Question: I am trying to make it so that the question or sequence keeps getting repeated until user has named every day of the week and prints a message that congratulates the user after that. I am trying to use a while loop but I can't seem to get it to work. I have also tried using an if statement although it does work, it doesn't repeat the question and keep adding to the list continously.
This is the output that I am trying to get...

'''
days = []
days2 = ['Monday', 'Tuesday', 'Wednesday', 'Thursday', 'Friday', 'Saturday', 'Sunday']
answer = input('Enter a day of the week: ')
while answer in days2:
days.append(answer)
print('%s has been added to our days of the week.' % answer)
print(days)
if answer in days:
print('Sorry already in our list.')
if answer
else:
print('Sorry %s is not a day of the week.' % answer)
'''
This is what I have so far
Thank youu :D
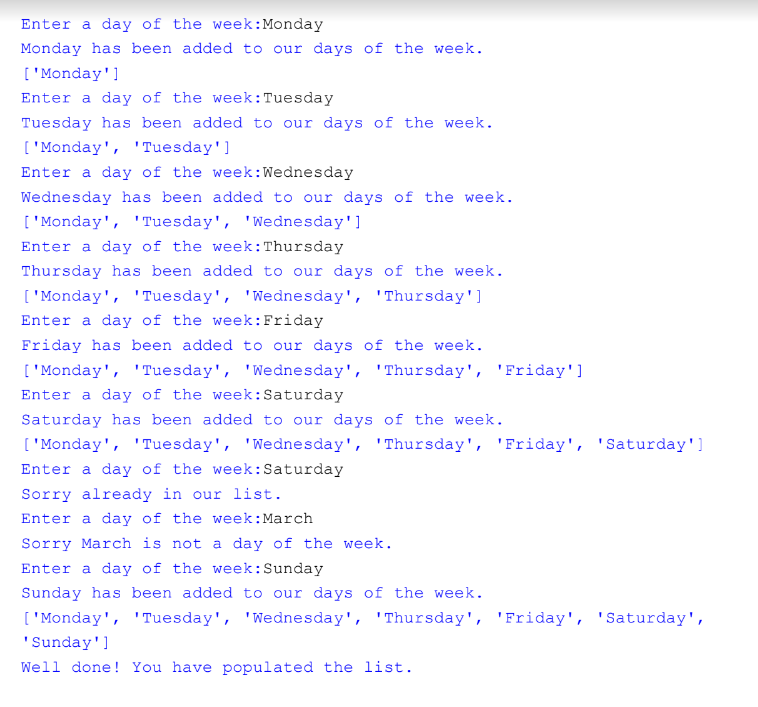
Answer: First of all, 'if' statement is out of the loop, and your loop will immediately exit if a user enters a value, not found in 'days2'. Ie. if a user enters value 'monday', 'while loop' will be skipped and the program will continue executing reaching an 'if' part.
On the other hand, if a user enters a value that is found in list 'days2' for the first time, your program will continue running in the 'while loop' until user enters something that is not in the list 'days2'.
Instead of a list, you might need to consider using set object. One of the correct answers, adapting from your code would be this:
'''
days = set()
# this is also a set
days2 = {'Monday', 'Tuesday', 'Wednesday', 'Thursday', 'Friday', 'Saturday', 'Sunday'}
# let's avoid a problem where a user can exit the program from the beginning
# therefore, this should be inside the loop
# answer = input('Enter a day of the week: ')
while len(days) < 7:
answer = input('Enter a day of the week: ')
if answer in days2 and answer in days:
print('Sorry already in our list')
elif answer not in days2:
print('Sorry %s is not a day of the week.' % answer)
else:
days.add(answer)
print('%s has been added to our days of the week.' % answer)
print(days)
'''